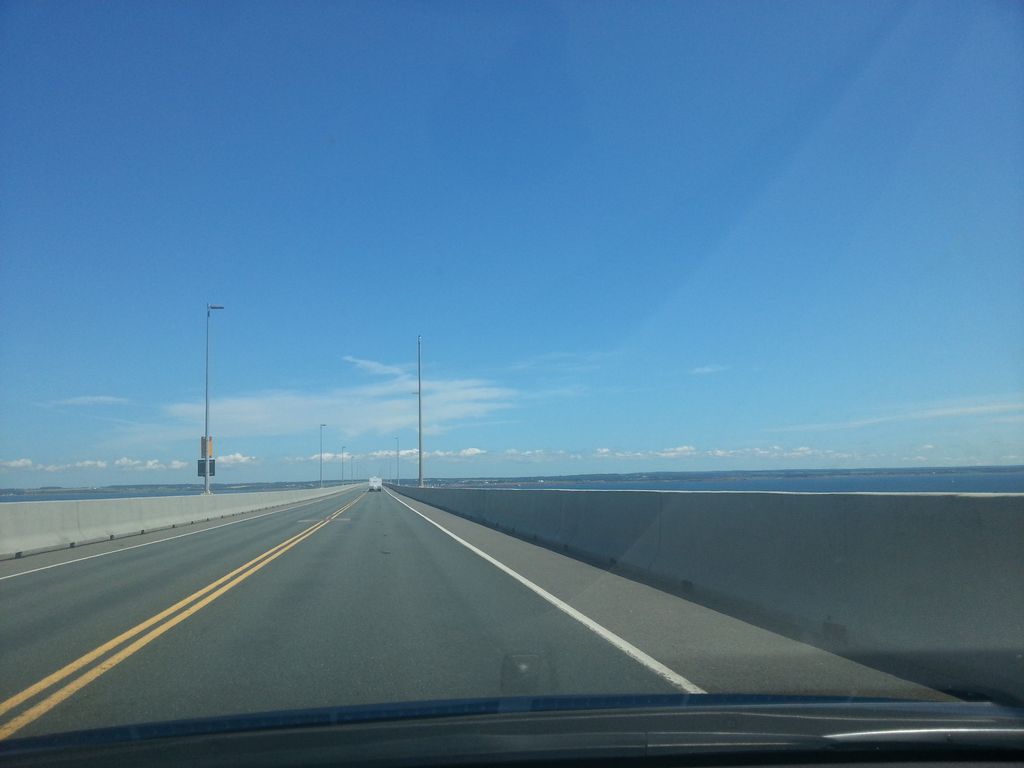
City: charlottetown